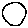
Label: circle